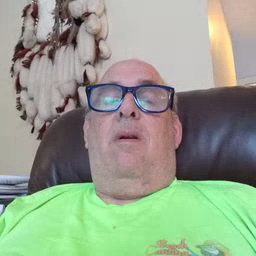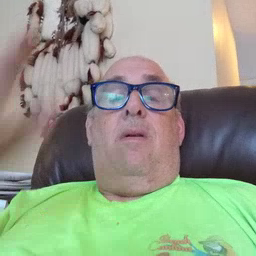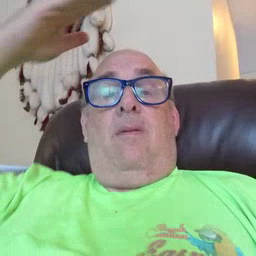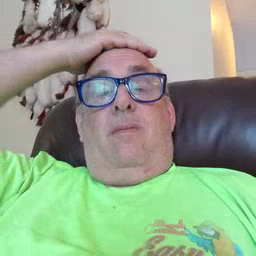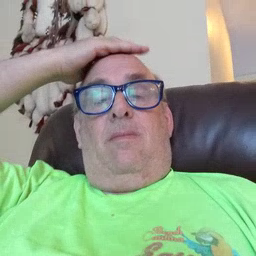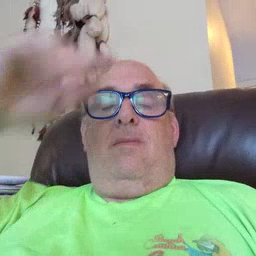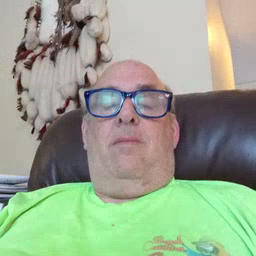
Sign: hat